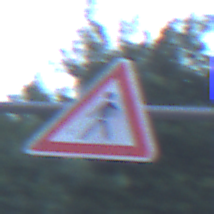
Verkehrszeichen: FussgaengerRechts
Umgebung: Outdoor, Urban
Tageszeit: SunriseSunset
Wetter: PartlyCloudy
Licht: Natural
Jahreszeit: NotSpecified
Kontrast: LowContrast